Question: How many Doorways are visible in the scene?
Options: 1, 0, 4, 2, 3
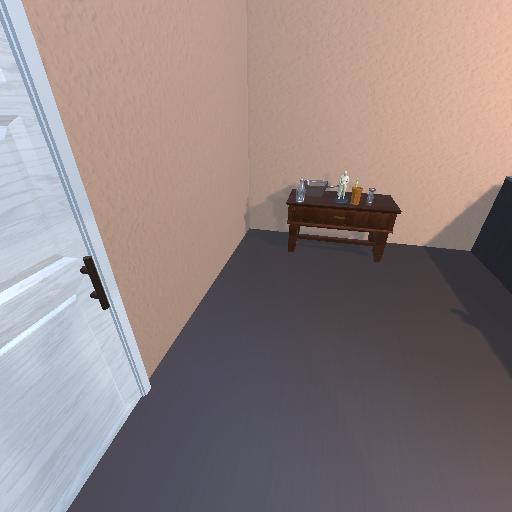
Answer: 1